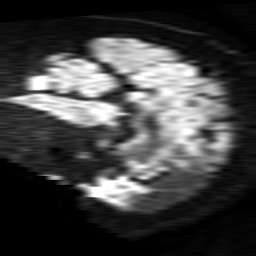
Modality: TRACE
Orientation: sagittal
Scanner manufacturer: philips
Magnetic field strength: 1.5 T
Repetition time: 4.246 s
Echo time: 0.1086 s